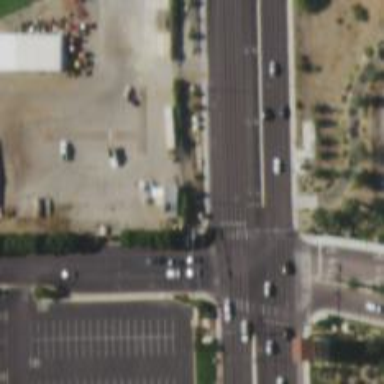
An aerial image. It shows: Solid stop line on the road.